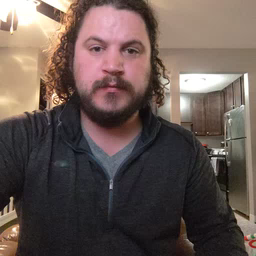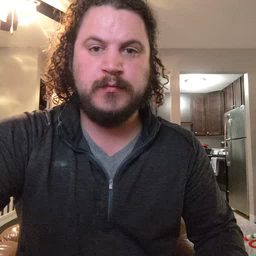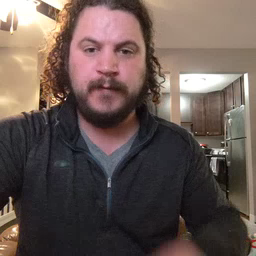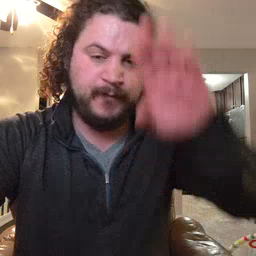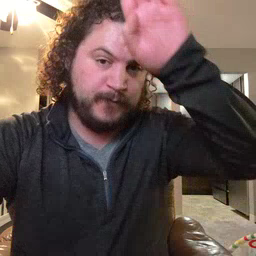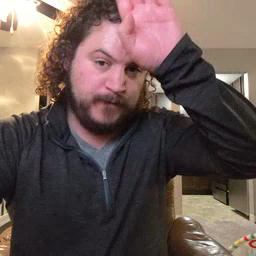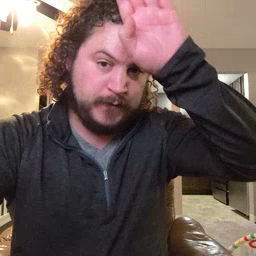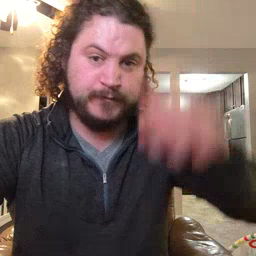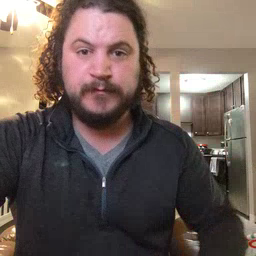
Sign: fireman